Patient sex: M
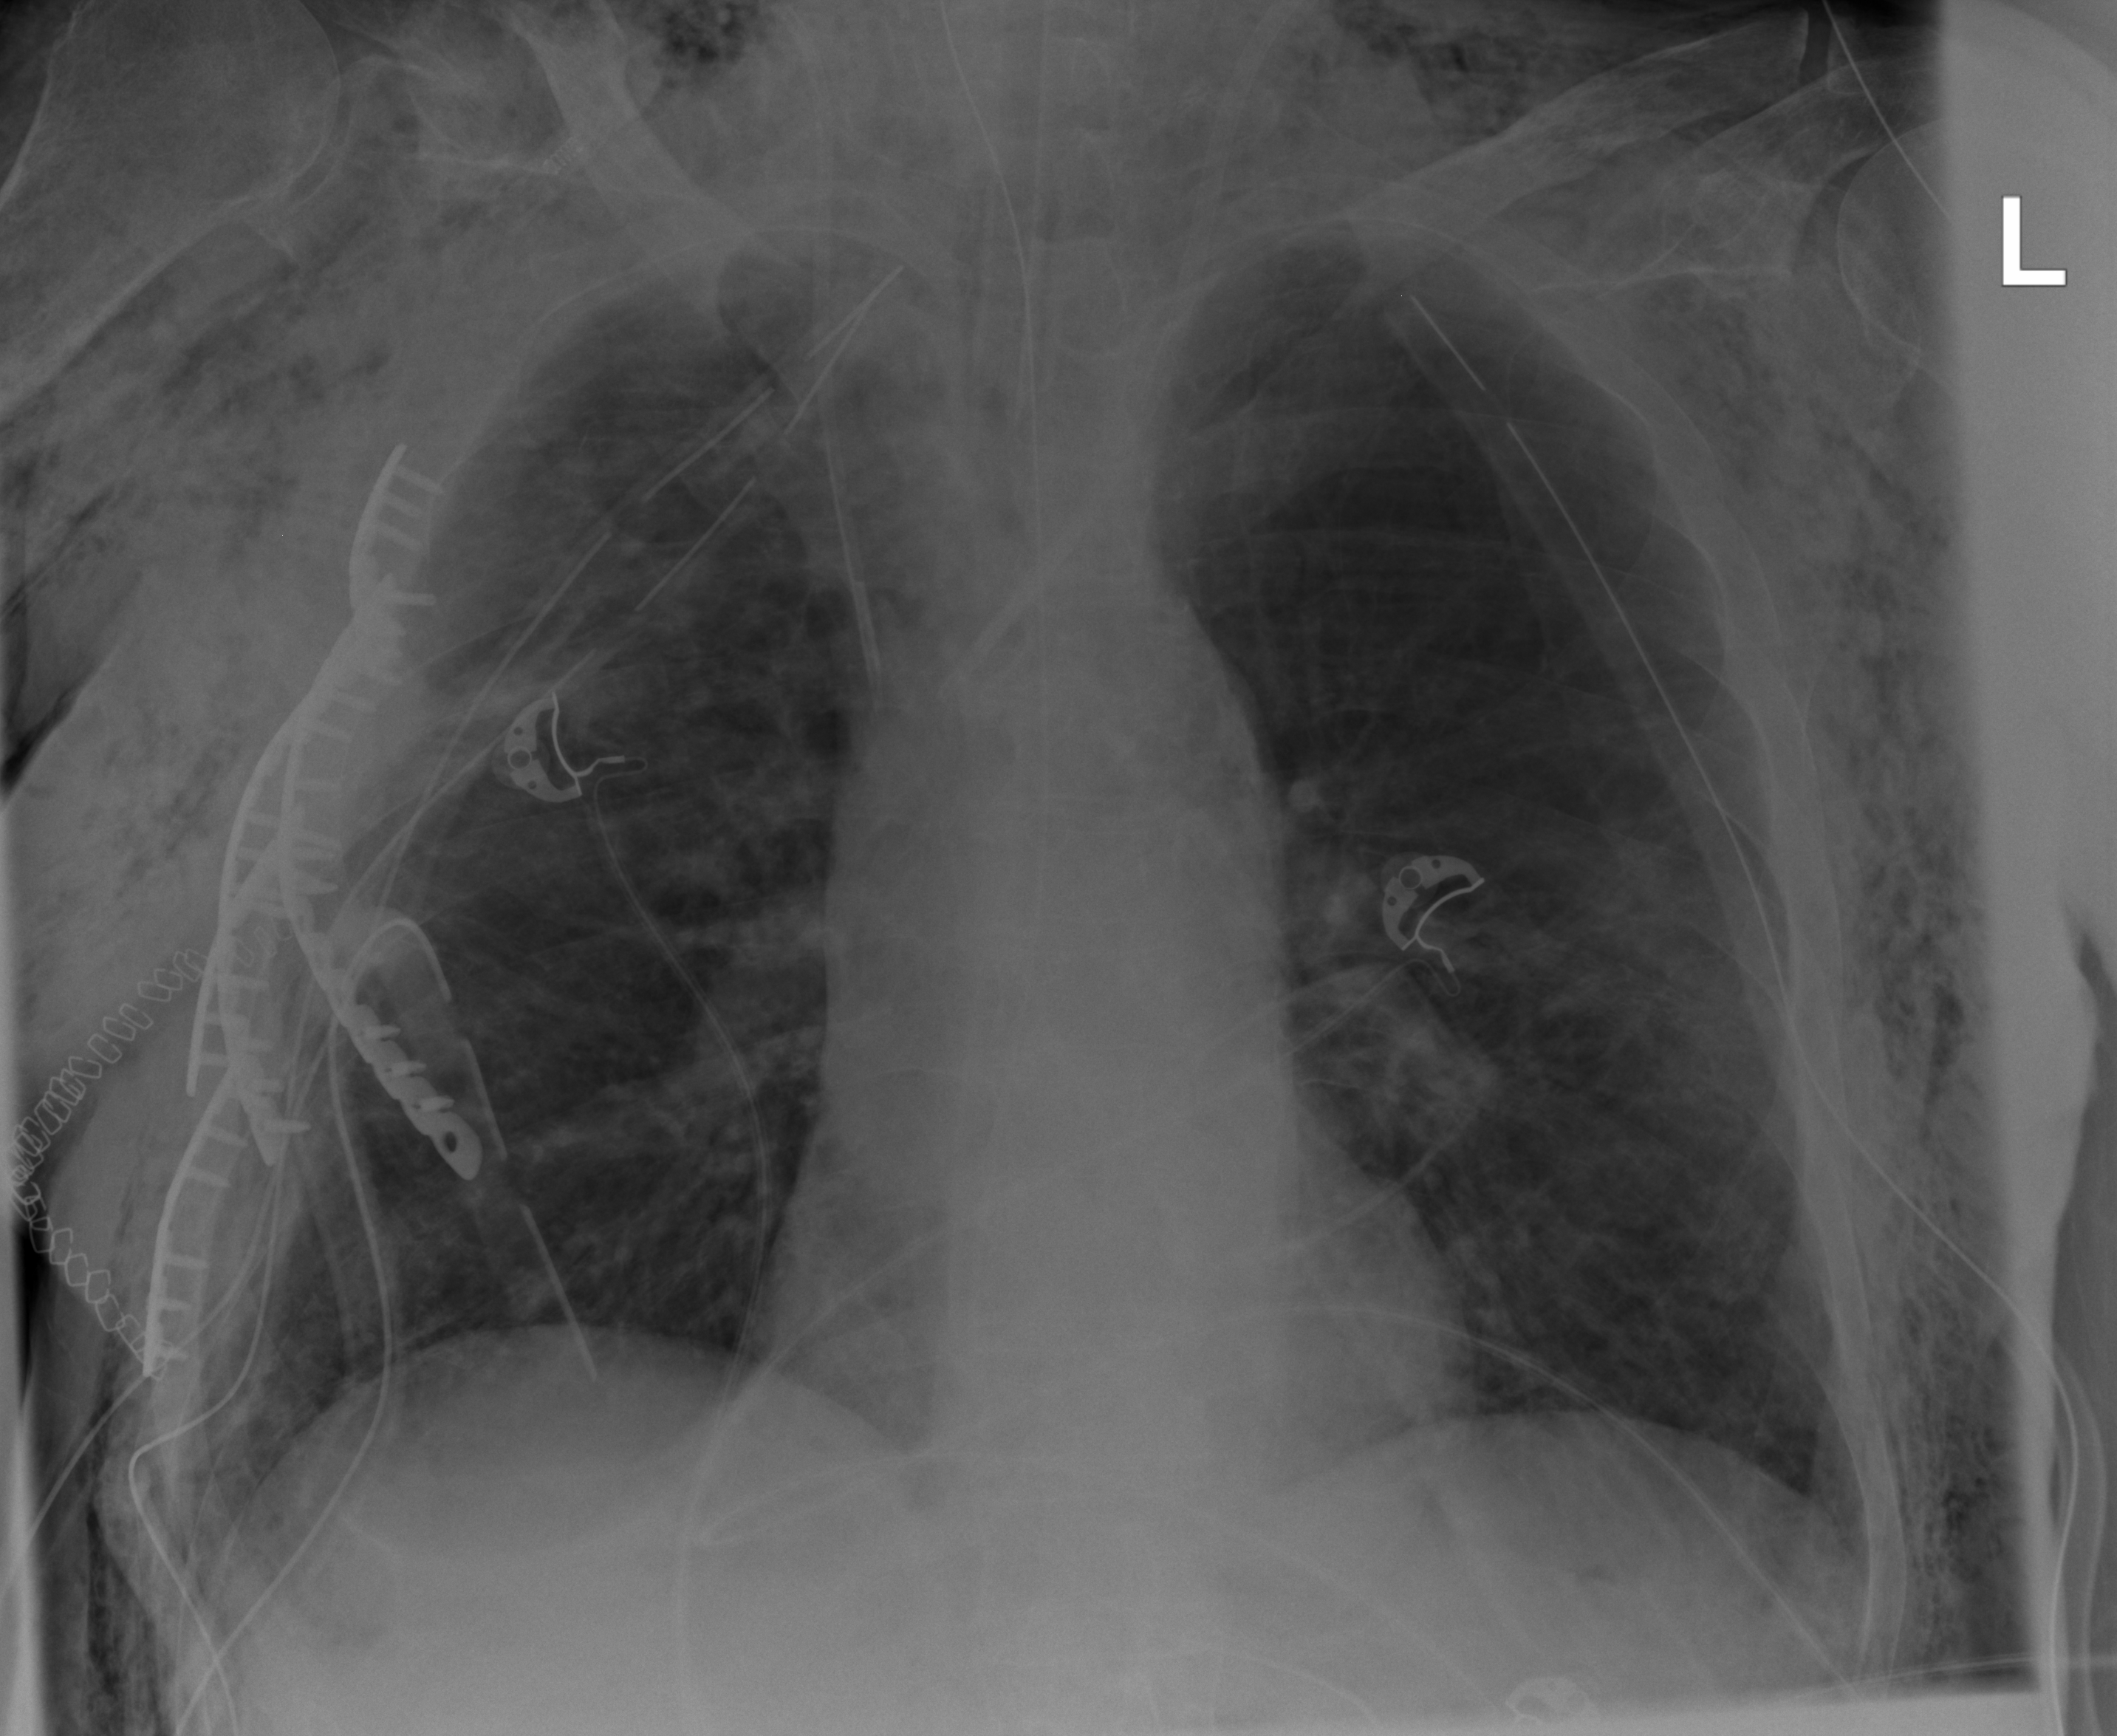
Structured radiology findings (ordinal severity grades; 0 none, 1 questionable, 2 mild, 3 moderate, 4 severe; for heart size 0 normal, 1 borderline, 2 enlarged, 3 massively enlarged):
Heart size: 0
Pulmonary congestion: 0
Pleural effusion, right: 0
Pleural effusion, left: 0
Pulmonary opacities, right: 0
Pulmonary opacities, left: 0
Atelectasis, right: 2
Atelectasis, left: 0